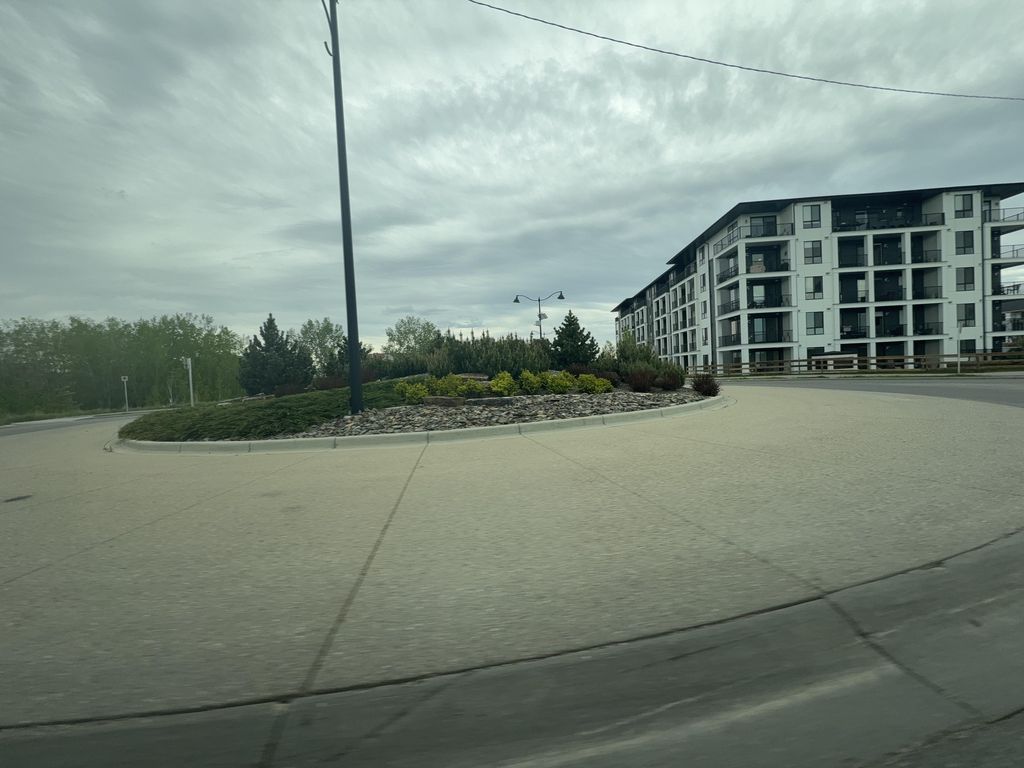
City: calgary